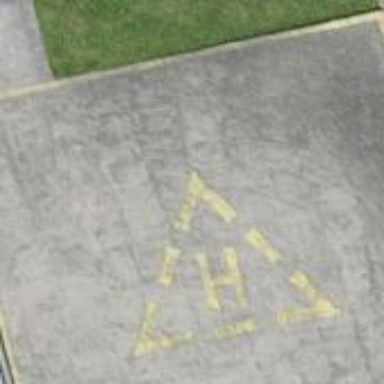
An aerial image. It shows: Helipad with paved surface at the airport.